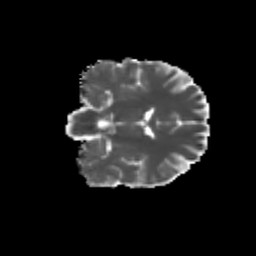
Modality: MD
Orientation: coronal
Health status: ill
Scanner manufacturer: siemens
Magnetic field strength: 3 T
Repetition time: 14.1 s
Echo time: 0.098 s